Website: walmart
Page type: receipt
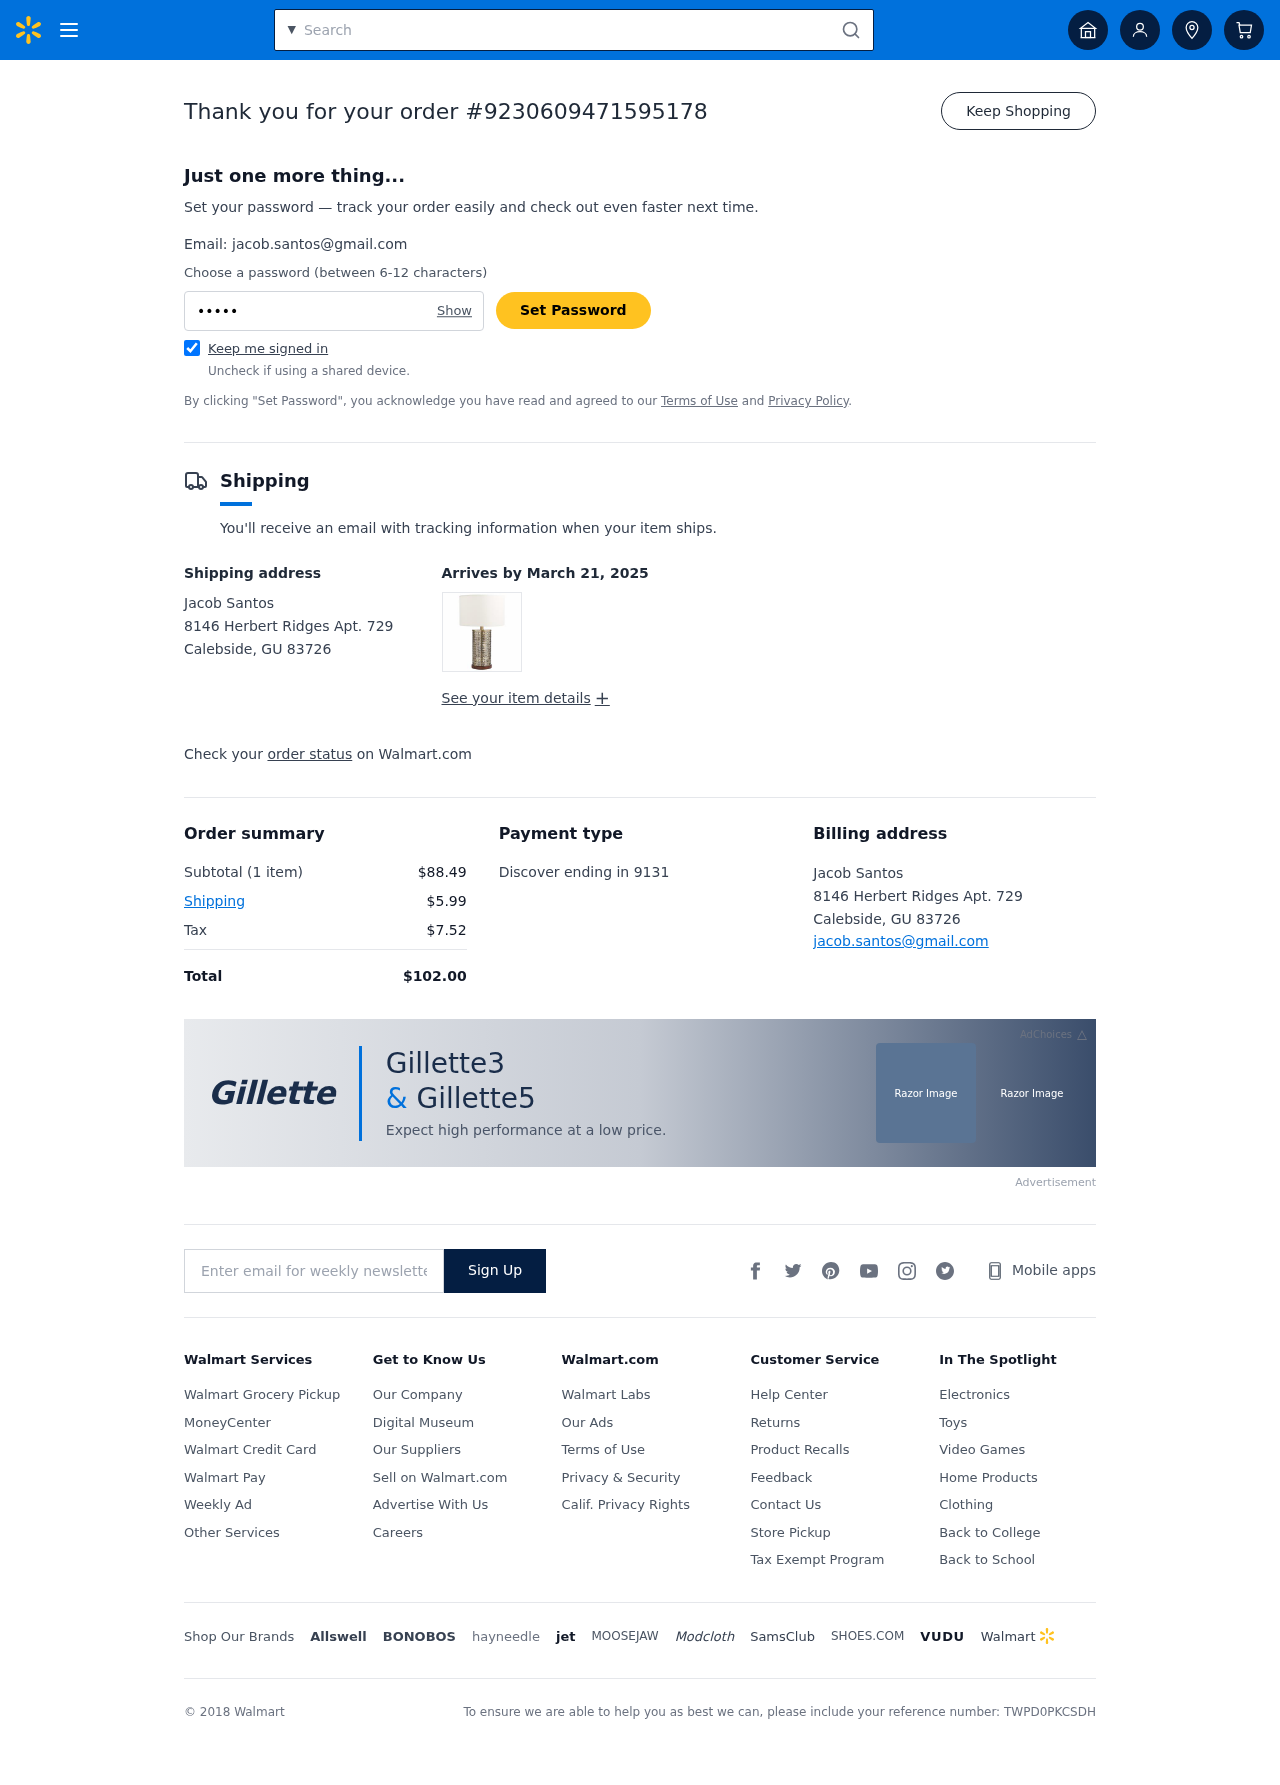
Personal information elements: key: PII_CARD_LAST4
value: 9131
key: PII_CARD_TYPE
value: Discover
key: PII_CITY_STATE_ZIP
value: Calebside, GU 83726
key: PII_EMAIL
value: jacob.santos@gmail.com
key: PII_FULLNAME
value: Jacob Santos
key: PII_STREET
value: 8146 Herbert Ridges Apt. 729
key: PII_FULLNAME2
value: Jacob Santos
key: PII_CITY
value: Calebside
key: PII_STATE
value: GU
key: PII_STATE_ABBR
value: GU
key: PII_POSTCODE
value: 83726
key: PII_POSTCODE_FULL
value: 83726
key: PII_CITY_STATE
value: Calebside, GU
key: PII_POSTCODE_NUMERIC
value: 83726
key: PII_EMAIL2
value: jacob.santos@gmail.com
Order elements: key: ORDER_ID
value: #9230609471595178
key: ORDER_DELIVERY_DATE
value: March 21, 2025
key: ORDER_NUM_ITEMS
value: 1 item
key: ORDER_SUBTOTAL
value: $88.49
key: ORDER_SHIPPING_COST
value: $5.99
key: ORDER_TAX
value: $7.52
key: ORDER_TOTAL
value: $102.00
Search elements: key: HEADER_SEARCH
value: Search